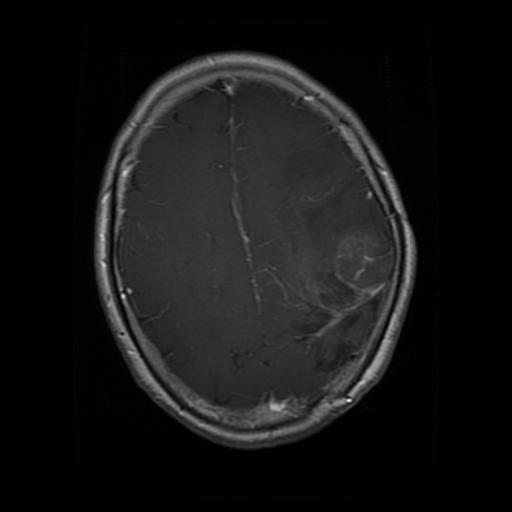
Label: glioma